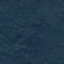
Label: Forest